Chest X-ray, PA view. Patient: 59 years old, sex F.
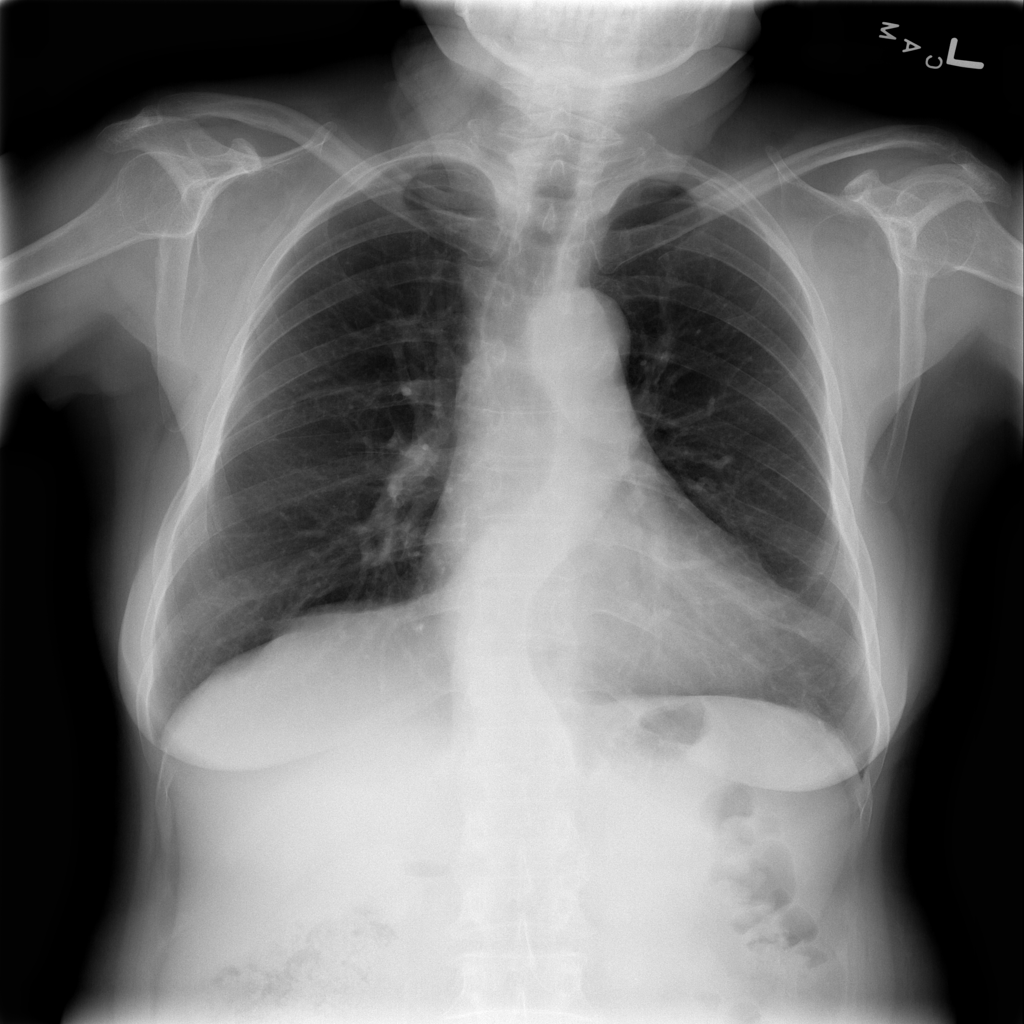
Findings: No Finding